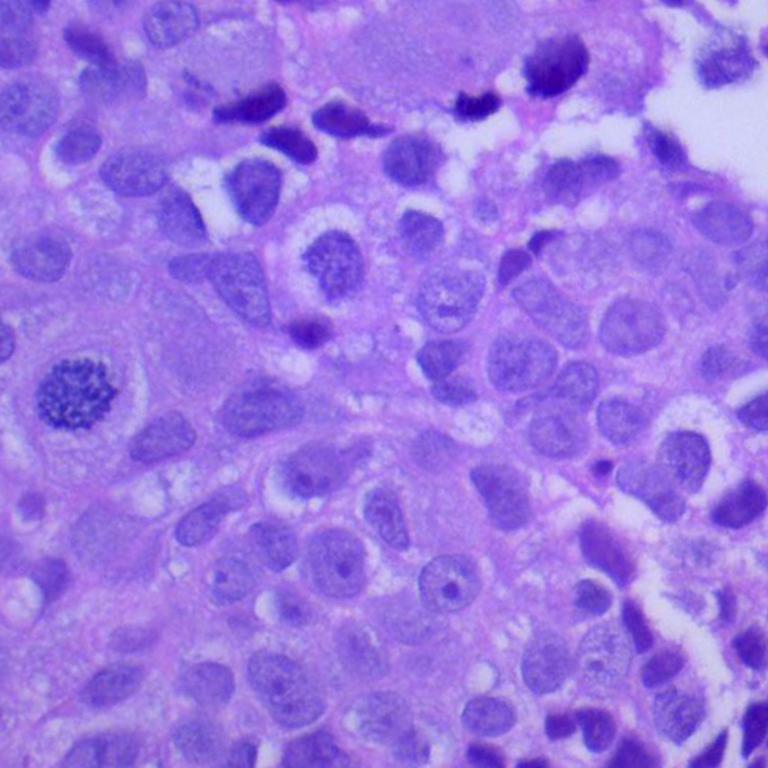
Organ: lung
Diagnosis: squamous carcinomas